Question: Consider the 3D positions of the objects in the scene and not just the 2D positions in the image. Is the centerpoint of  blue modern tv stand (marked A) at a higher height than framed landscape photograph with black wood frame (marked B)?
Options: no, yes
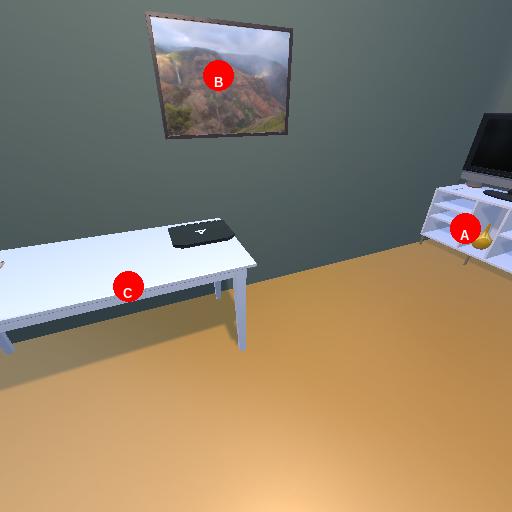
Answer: no